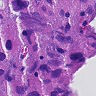
Metastatic tissue present: yes